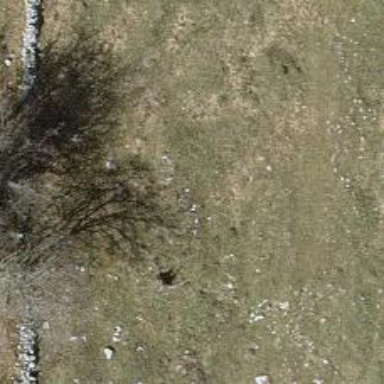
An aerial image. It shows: Path on the ground.